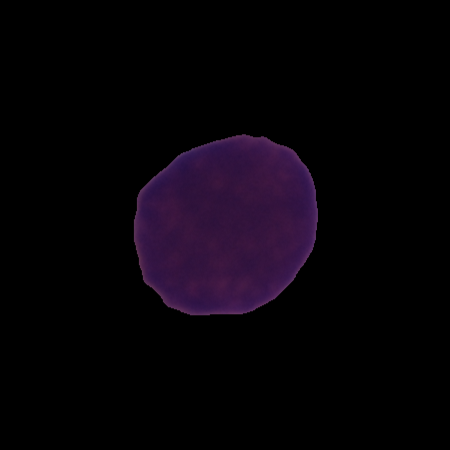
Label: cancer